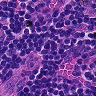
Metastatic tissue present: no